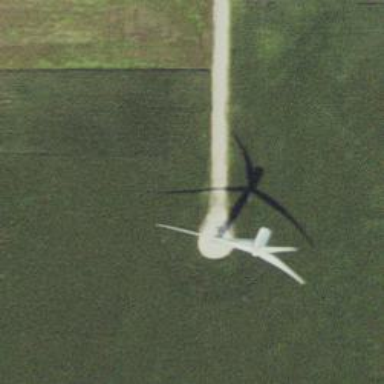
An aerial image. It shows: Wind generator powered by wind. The generator type is horizontal axis and it uses wind turbines.